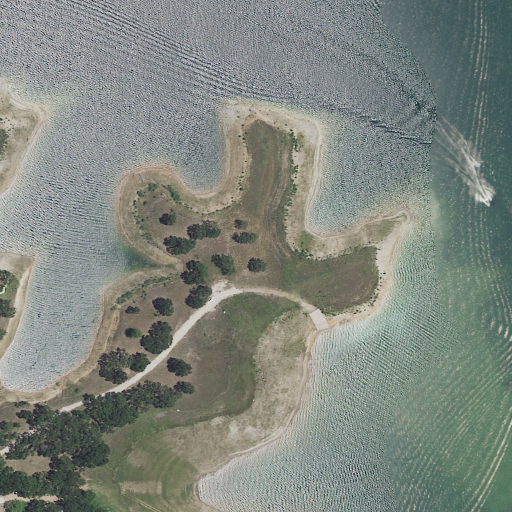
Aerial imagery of cape in Texas named Calcasieu Point containing open water, grassland, barren land, shrub, medium intensity development, evergreen forest, low intensity development, herbaceous wetlands, and high intensity development